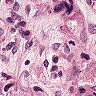
Metastatic tissue present: yes